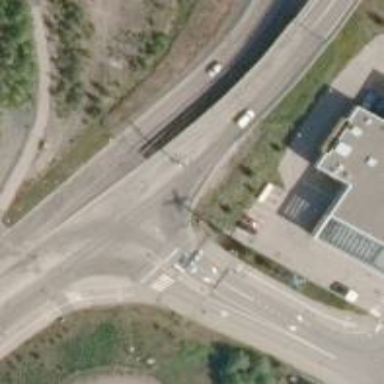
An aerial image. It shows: Trunk link highway with asphalt surface.